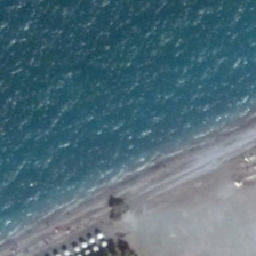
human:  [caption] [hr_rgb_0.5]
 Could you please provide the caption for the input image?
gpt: On one side of the beach is a vast ocean.

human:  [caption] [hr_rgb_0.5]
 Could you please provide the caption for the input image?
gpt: At the seaside, there are several white yachts.

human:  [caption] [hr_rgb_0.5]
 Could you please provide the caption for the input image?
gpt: There are several white yachts on the beach.

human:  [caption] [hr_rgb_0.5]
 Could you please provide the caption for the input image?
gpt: On the other side of the beach is a vast ocean.

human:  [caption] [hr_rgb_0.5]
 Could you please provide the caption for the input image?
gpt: At the seaside, there are several white yachts.